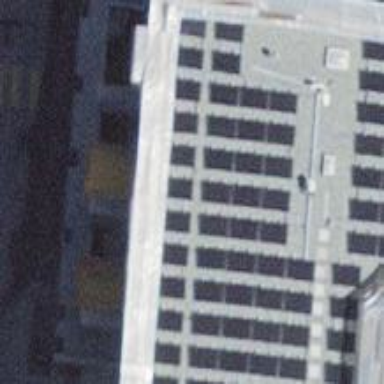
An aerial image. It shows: Solar power generator using photovoltaic method with solar photovoltaic panel types.